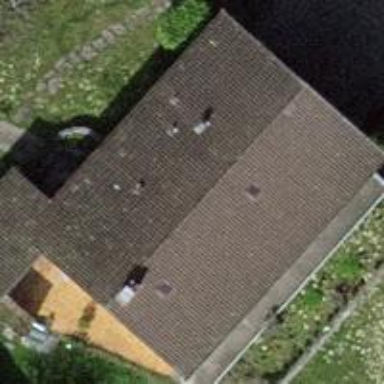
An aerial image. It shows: Detached building.